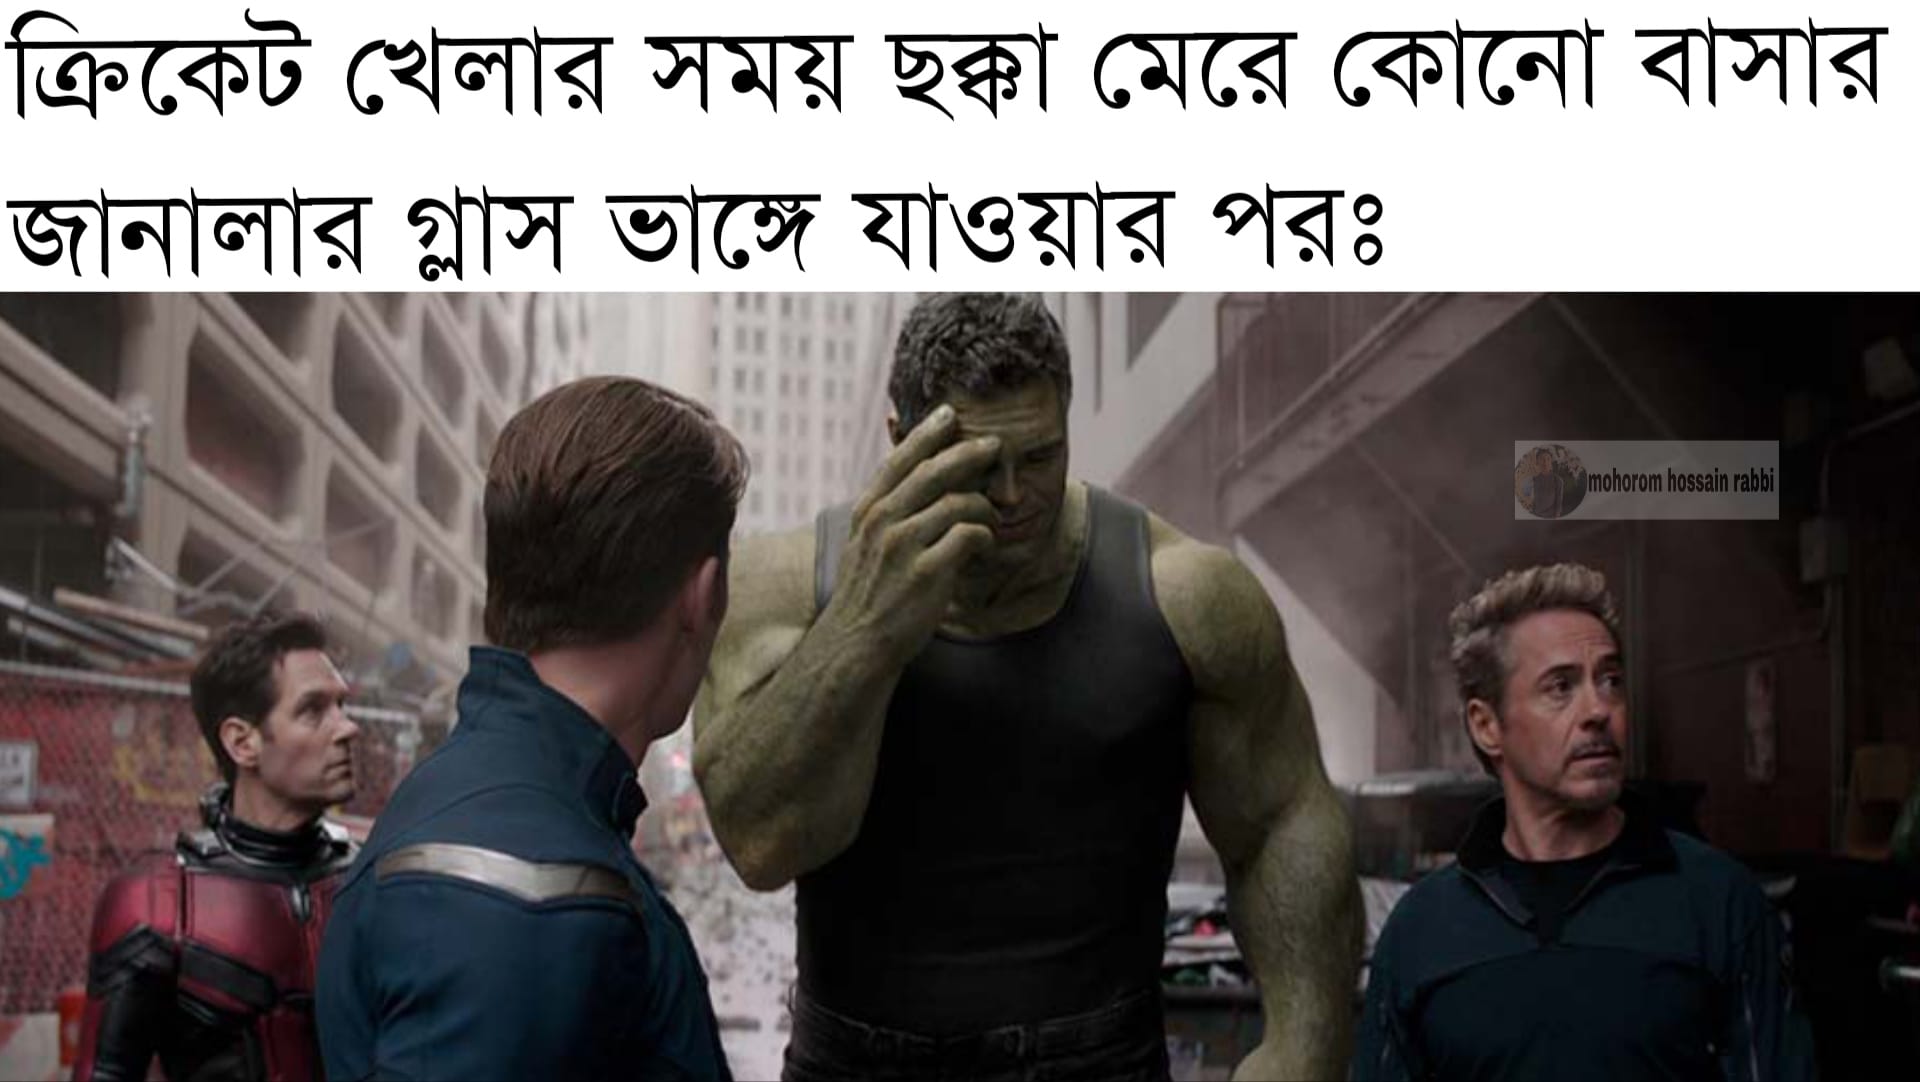
Caption: ক্রিকেট খেলার সময় ছক্কা মেরে কোনো বাসার জানালার গ্লাস ভাঙ্গে যাওয়ার পরঃ
Label: non-hate